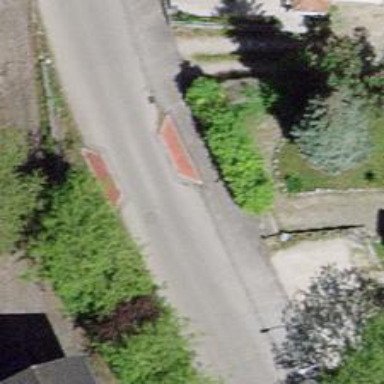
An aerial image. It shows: Feature for traffic calming is present.